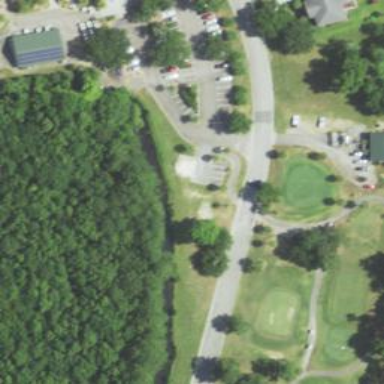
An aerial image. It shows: Footway that resembles golf path.